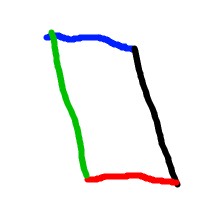
Shape: parallelogram